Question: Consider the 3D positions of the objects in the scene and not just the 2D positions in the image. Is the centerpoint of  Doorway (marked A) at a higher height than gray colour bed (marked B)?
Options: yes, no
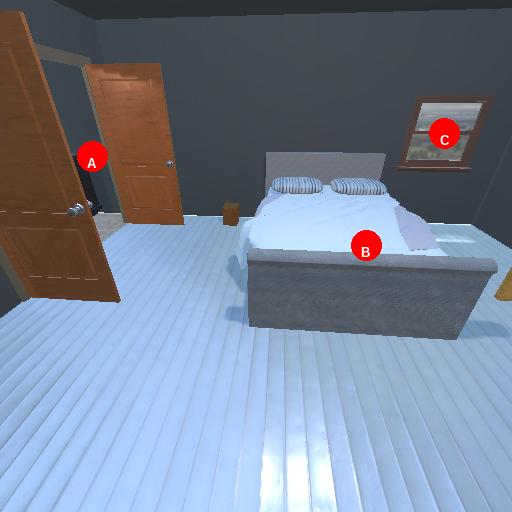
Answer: yes